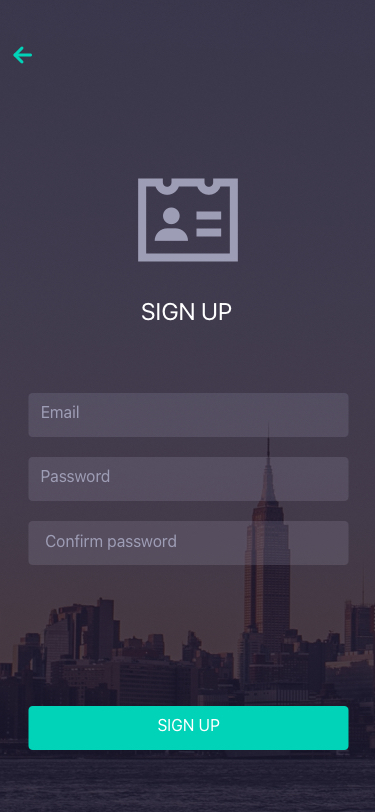
Text in this UI design:
Email
Password
Confirm password
SIGN UP
SIGN UP